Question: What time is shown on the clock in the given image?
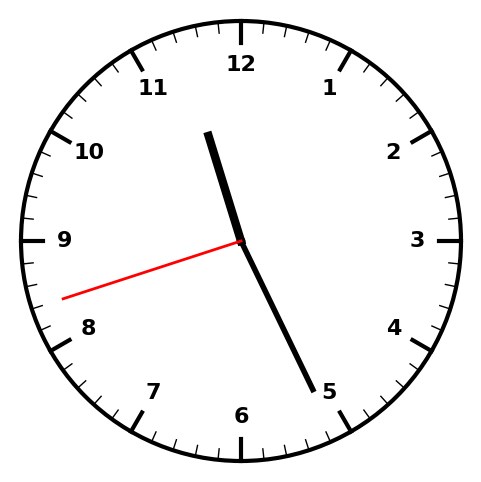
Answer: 11:25:42